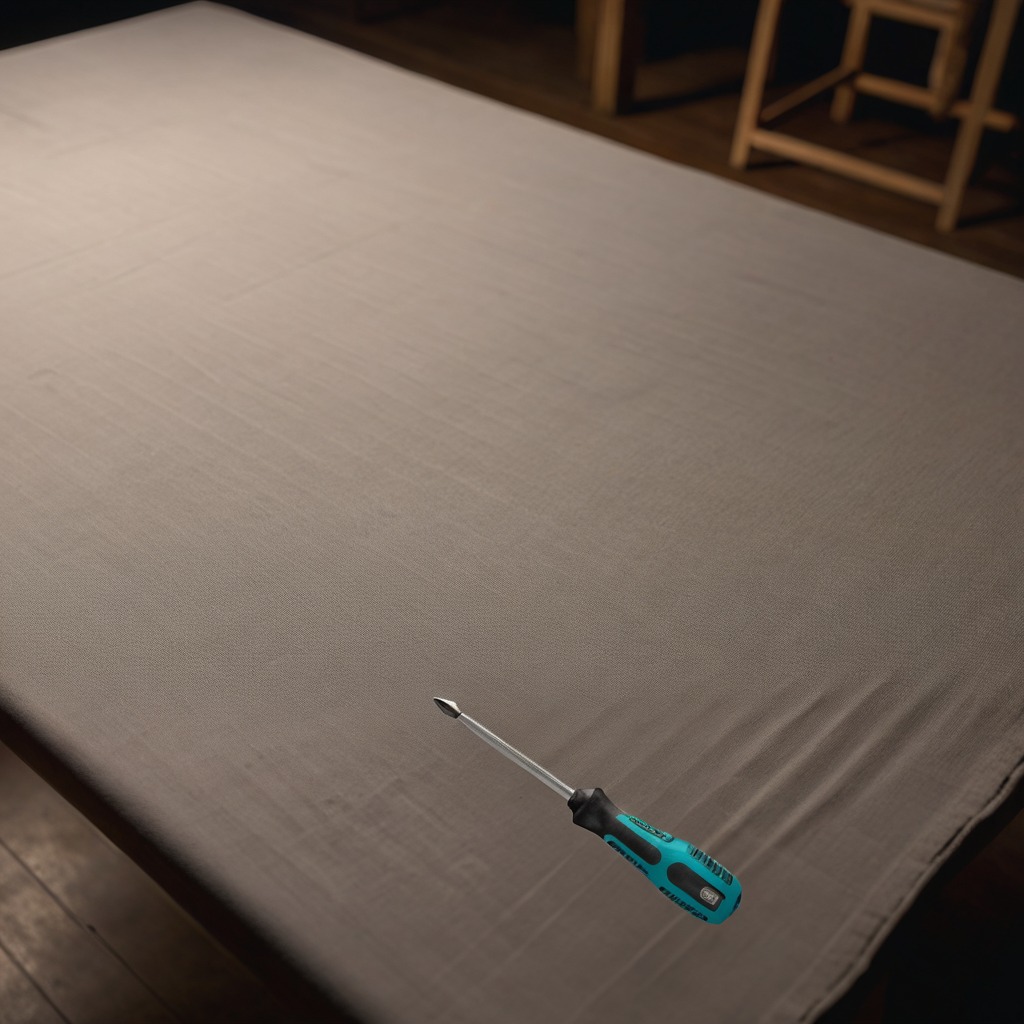
A screwdriver lies on the wooden table inside a workshop at night.